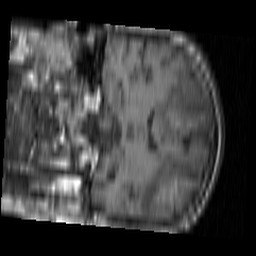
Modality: T1w
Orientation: coronal
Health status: ill
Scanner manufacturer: siemens
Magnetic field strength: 1.5 T
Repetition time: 0.4 s
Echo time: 0.014 s